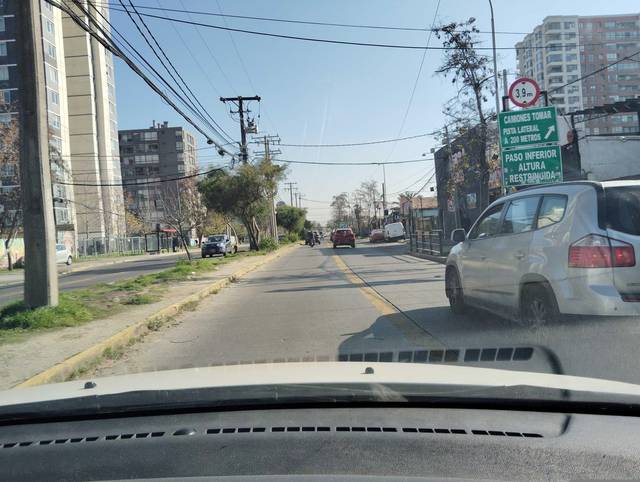
Region: Chile
Coordinates: -33.504, -70.651